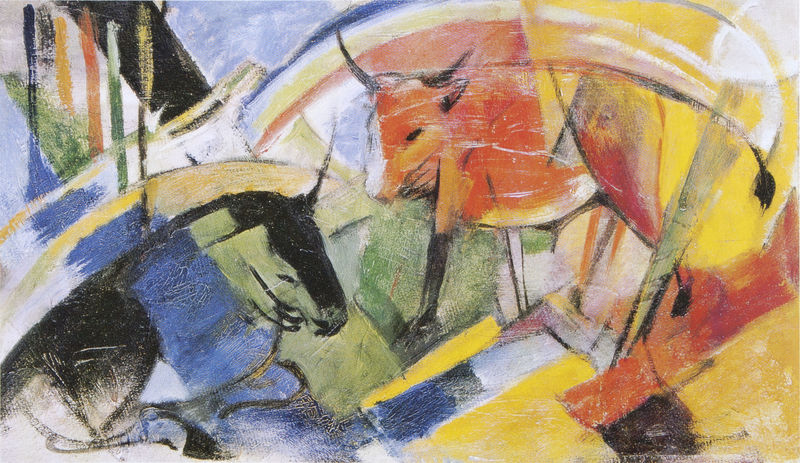
Titel: Kleines Bild mit Rindern
Künstler: Franz Marc
Standort: Köln
Institution: Museum Ludwig
Schlagwörter: baum, blau, himmel, kopf, schlaf, weiß, gelb, grün, kubismus, landschaft, bunt, frankreich, grau, köpfe, orange, paris, schwarz, skizze, rot, tiere, expressionismus, wand, augen, horn, öl, felder, kühe, weide, auge, stehend, ohren, schräg, esel, kreis, pferd, beine, hufe, schwanz, farbig, ruhe, liegen, bogen, abstrakt, farben, flächen, farbe, formen, kuh, rind, linien, streifen, quaste, bauch, liegend, striche, umriss, bögen, rinder, münchen, macke, pinsel, hufen, diagonal, stierkampf, maul, hörner, farbfelder, ochse, stier, stiere, geometrie, blauer reiter, kandinsky, geburt, glücklich, ochs, winkel, regenbogen, facetten, franz marc, marc, abstrackt, rot grün, wachskreide, leuchtkraft, rgenebogen, kkühe, sbstrakt, natur einklang, harmonie